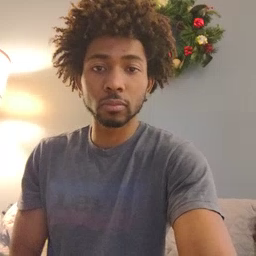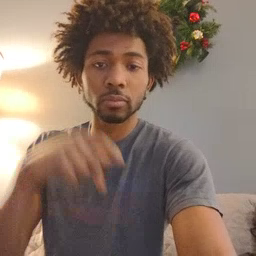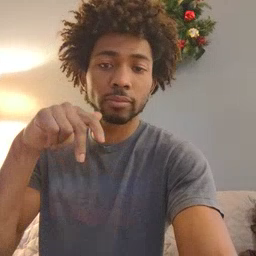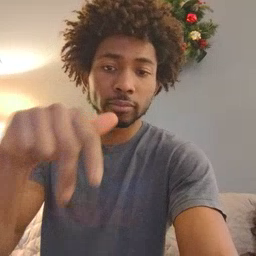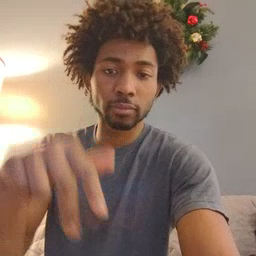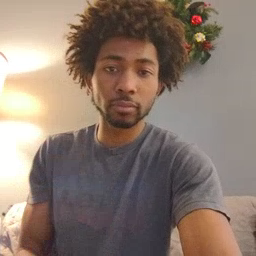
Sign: ride